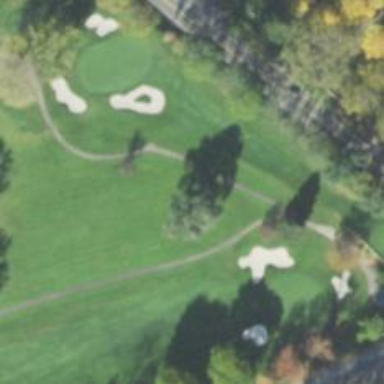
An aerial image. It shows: Path for both roads and golfers.